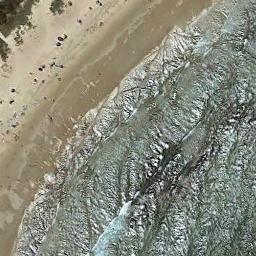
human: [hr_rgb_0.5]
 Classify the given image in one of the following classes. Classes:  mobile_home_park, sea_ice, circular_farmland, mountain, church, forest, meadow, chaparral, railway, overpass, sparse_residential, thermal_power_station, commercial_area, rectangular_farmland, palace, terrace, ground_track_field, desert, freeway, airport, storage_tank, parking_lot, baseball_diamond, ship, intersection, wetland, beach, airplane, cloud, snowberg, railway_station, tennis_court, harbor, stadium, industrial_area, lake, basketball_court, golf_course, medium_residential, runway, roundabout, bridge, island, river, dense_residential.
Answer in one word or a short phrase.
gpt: beach